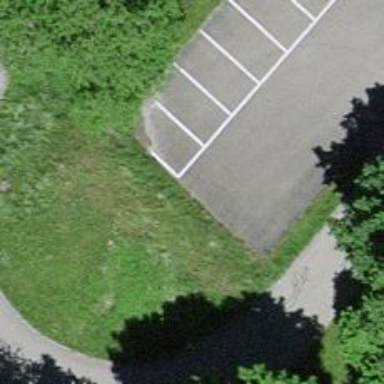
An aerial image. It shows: Road serving as parking aisle.